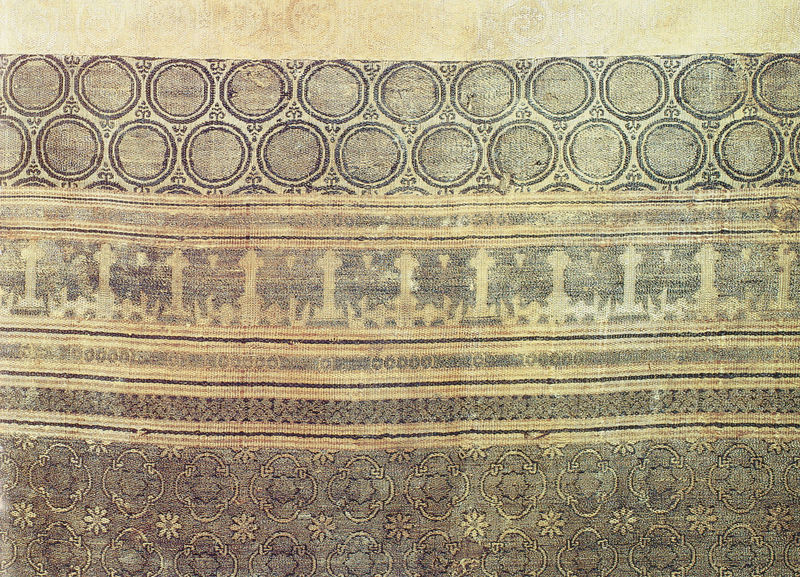
Titel: Tunic of Don Rodrigo Ximenez de Rada (Detail)
Institution: Soria, Santa Maria la Real de Huerta
Schlagwörter: blau, blume, blumen, braun, grau, hell, tuch, beige, muster, ornament, teppich, alt, knoten, leinen, gewand, stoff, schrift, abstrakt, bordüre, wolle, ornamente, streifen, orient, kreise, stof, ornamental, tapisserie, gewebe, baumwolle, gewebt, persien, abstarkt, vierpässe, rund kreise